Question: Does anyone know how to get rid of this menu bar that has the app name in Android Studio? I accidentally enabled it and have no idea how to remove it.

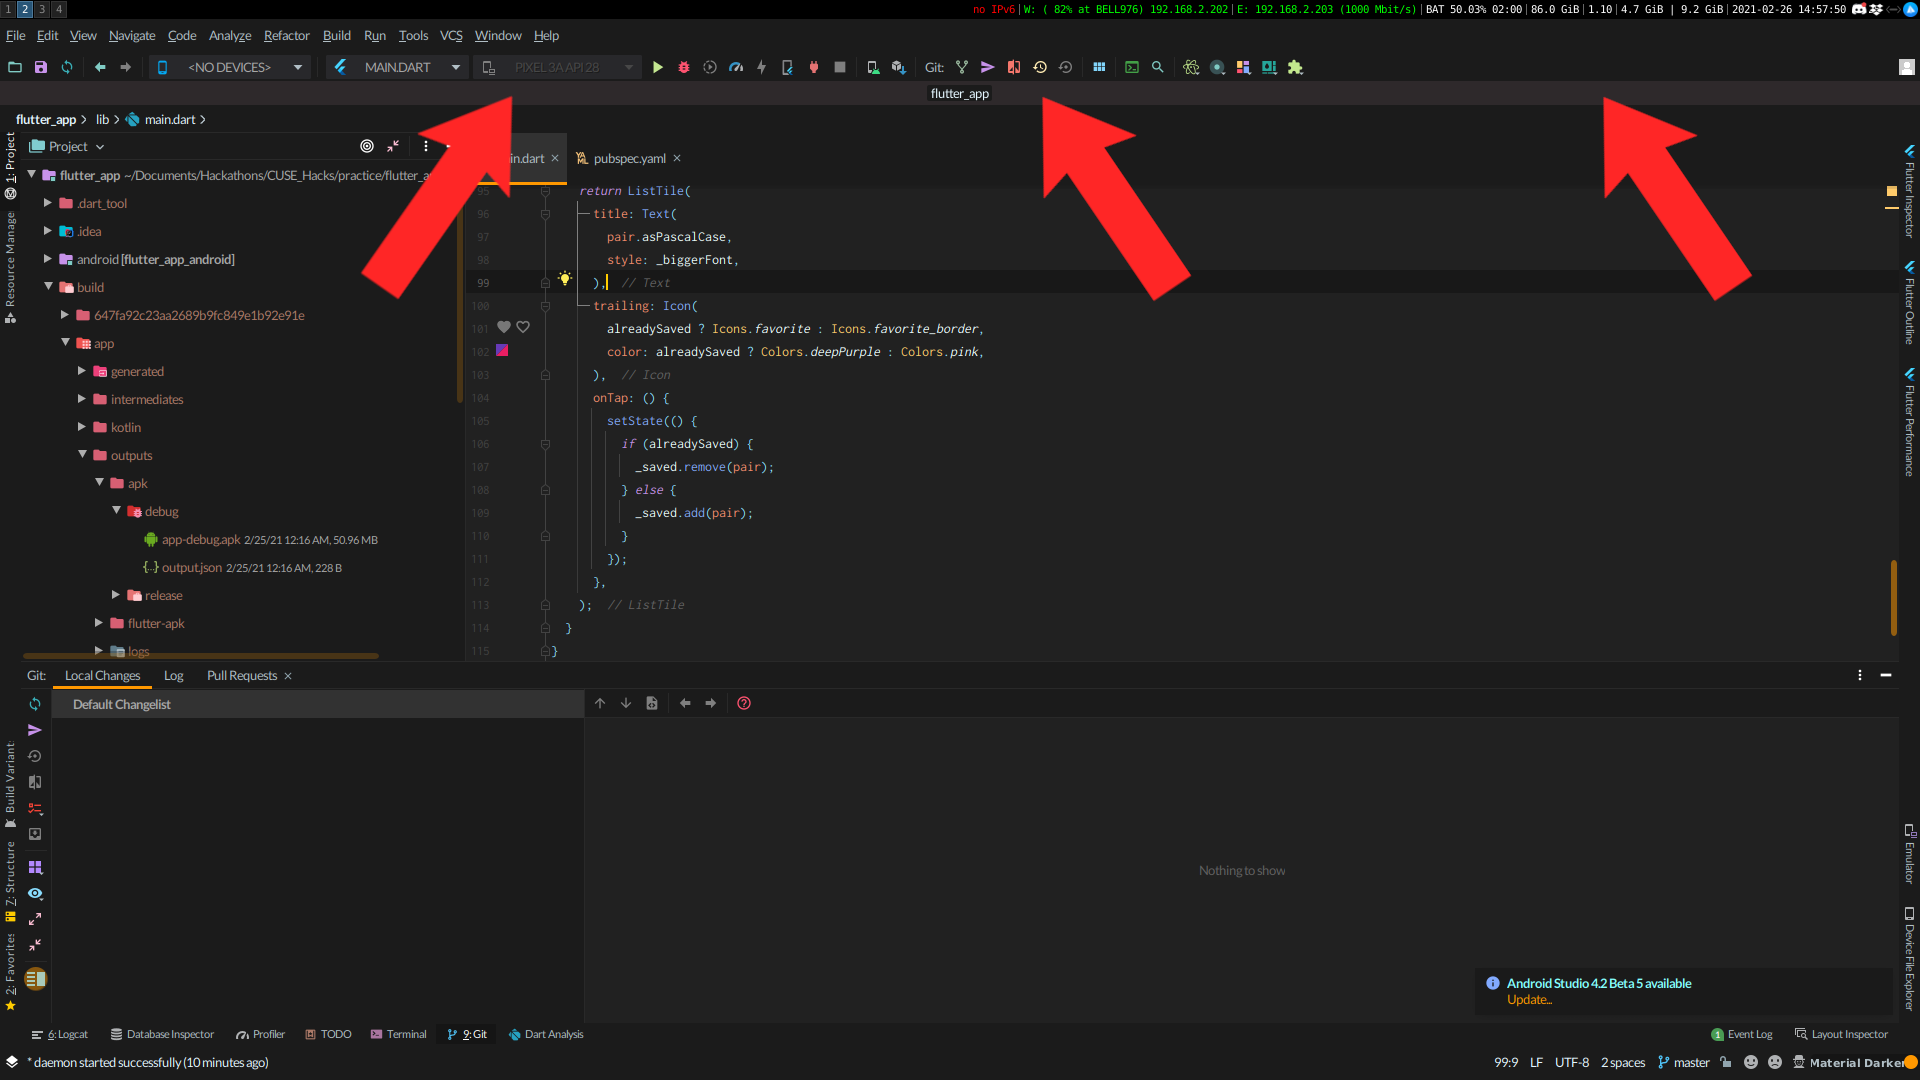
Answer: This comes with the material theme. You can easily disable it by following these steps:
1. Select Tools from the menu bar
2. Goto Material Theme -> Material Theme Option -> Toggle Project Frame colours.
<URL>